Question: Below is my code to download at client when user click on a download link
'''
Response.AppendHeader("Content-Disposition", "attachment;
filename=.pdf");
Response.TransmitFile(FileName);
Response.End();
'''
Content Types are of different:
pdf,word,swf,.zip,ppt,xls
But i'm getting the same issue as attached.
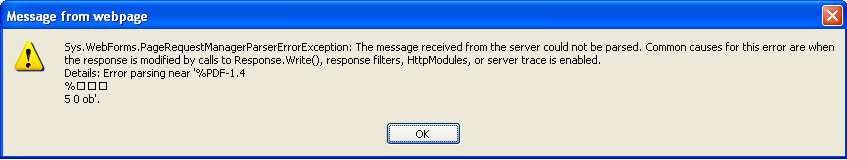
Answer: Use application/octet-stream for all stream type:
'''
HttpContext.Current.Response.Clear();
HttpContext.Current.Response.ContentType = "application/octet-stream";
HttpContext.Current.Response.AppendHeader("content-disposition",string.Format("attachment; filename={0}", "Path.GetFileName(strVirtualFilePath);"));
HttpContext.Current.Response.WriteFile(_strVirtualFilePath);
HttpContext.Current.Response.End();
HttpContext.Current.Response.Flush();
'''